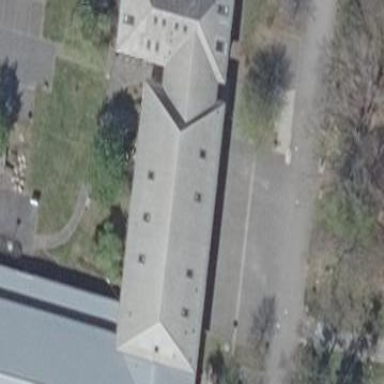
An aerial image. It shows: University building with hipped roof shape.